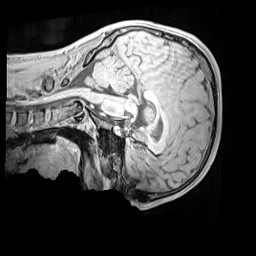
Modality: MP2RAGE
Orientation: sagittal
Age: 12
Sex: male
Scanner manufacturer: siemens
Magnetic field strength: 3 T
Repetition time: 4 s
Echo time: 0.00303 s